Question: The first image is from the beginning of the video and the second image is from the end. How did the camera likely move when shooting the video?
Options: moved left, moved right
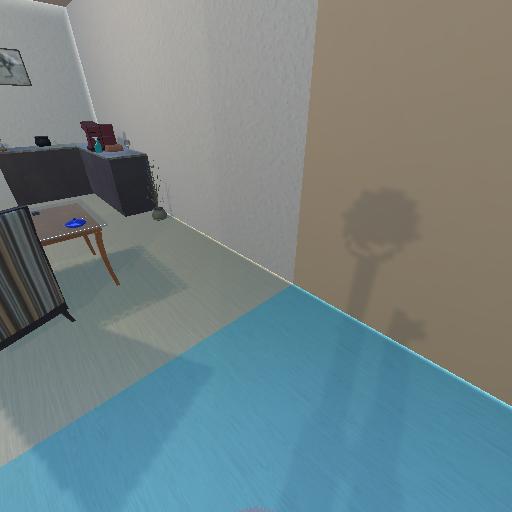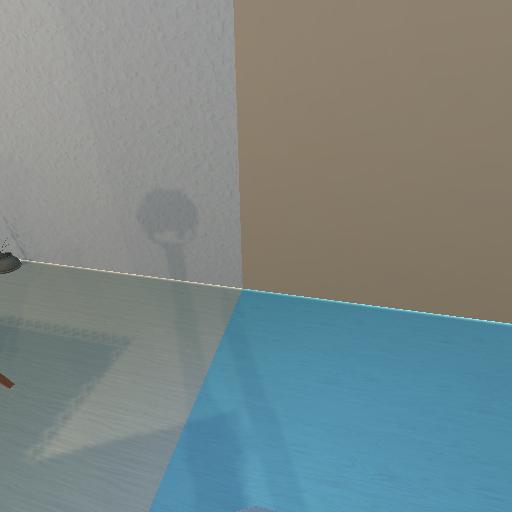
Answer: moved left